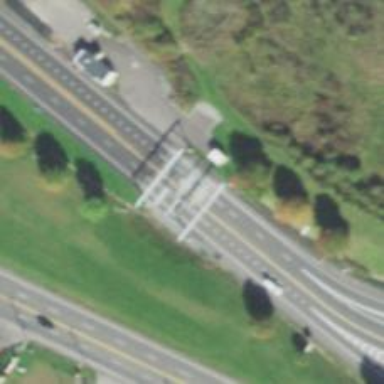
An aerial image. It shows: Toll gantry on the road.